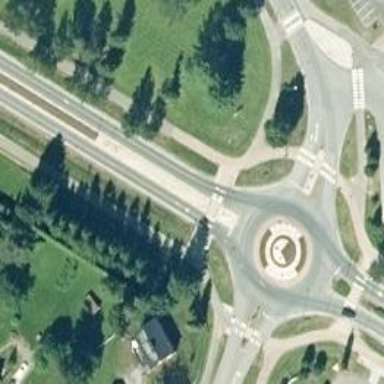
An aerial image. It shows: Asphalt cycleway with zebra crossing that includes crossing island.